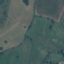
Land use / land cover class: Pasture